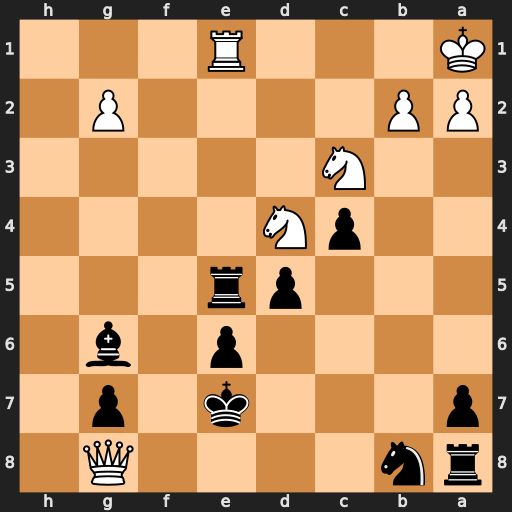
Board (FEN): rn4Q1/p3k1p1/4p1b1/3pr3/2pN4/2N5/PP4P1/K3R3
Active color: b
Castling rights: -
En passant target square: -
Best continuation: Rxe1+ Nb1 Rxb1#